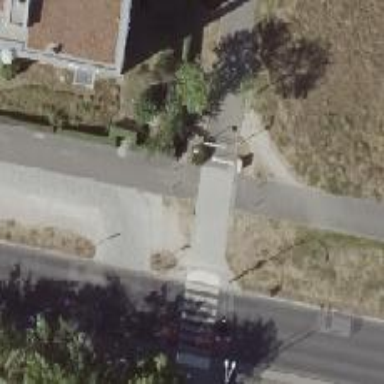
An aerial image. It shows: Asphalt sidewalk along the footway.